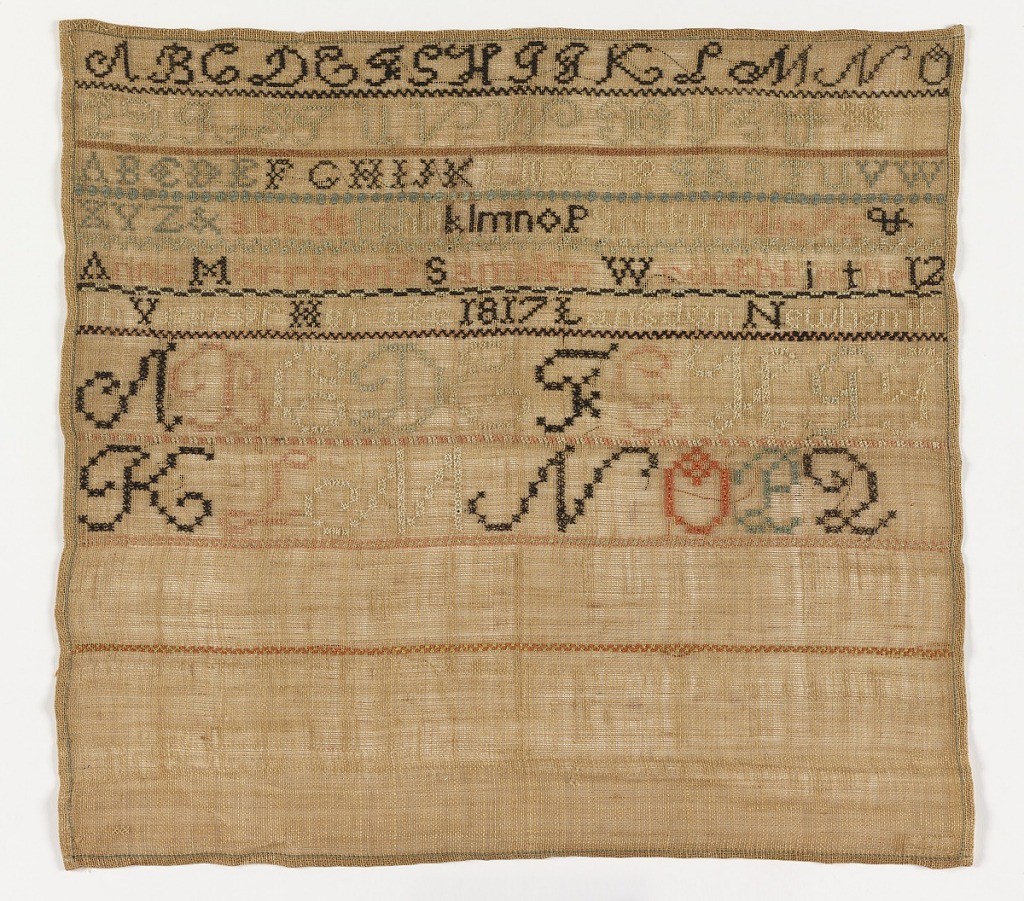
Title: Sampler
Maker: Anna Morrison
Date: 1817
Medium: silk embroidery on linen foundation Technique: cross, rice, queen and eyelet embroidery stitches on plain weave foundation
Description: Three small alphabets in the upper register, followed by the inscription band, and one larger alphabet below. The lower third is blank, as though incomplete.